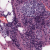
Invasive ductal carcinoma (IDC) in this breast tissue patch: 1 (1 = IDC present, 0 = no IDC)